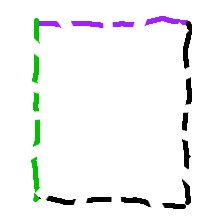
Shape: rectangle